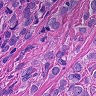
Metastatic tissue present: yes